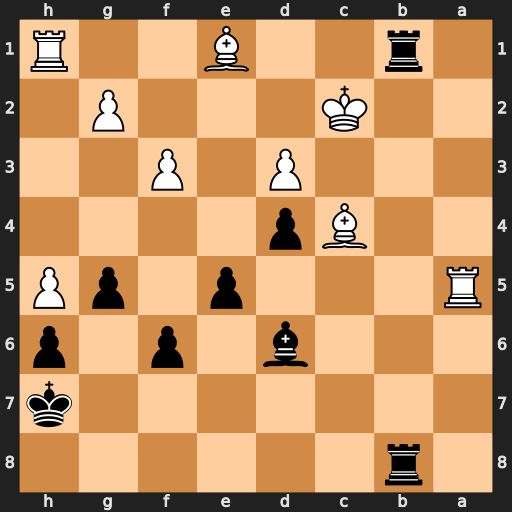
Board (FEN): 1r6/7k/3b1p1p/R3p1pP/2Bp4/3P1P2/2K3P1/1r2B2R
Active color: b
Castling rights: -
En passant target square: -
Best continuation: R8b2#